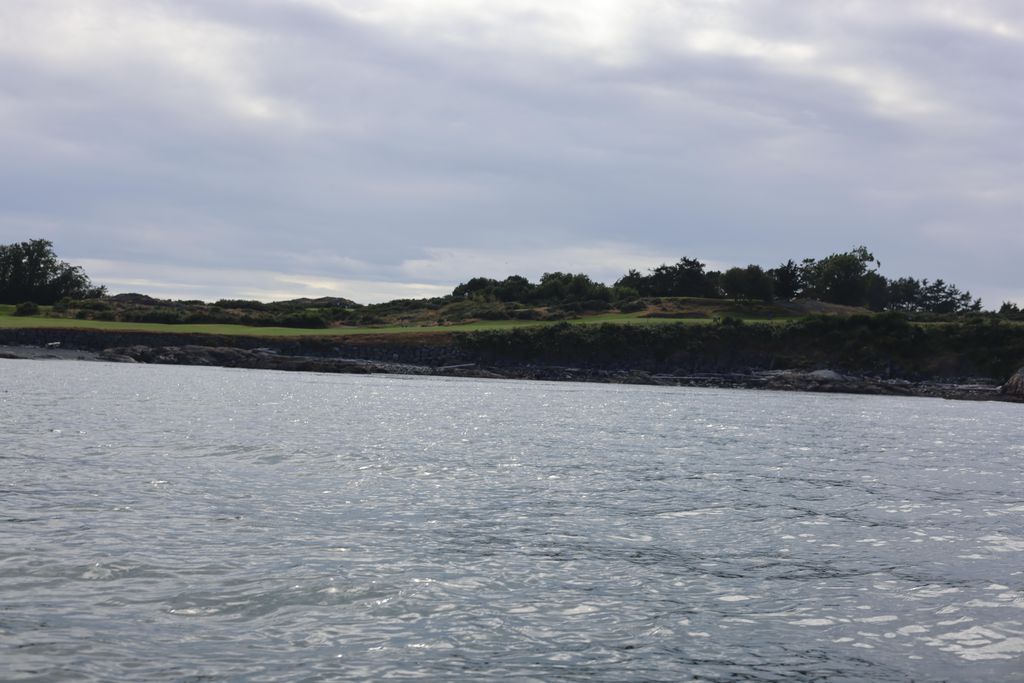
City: victoria